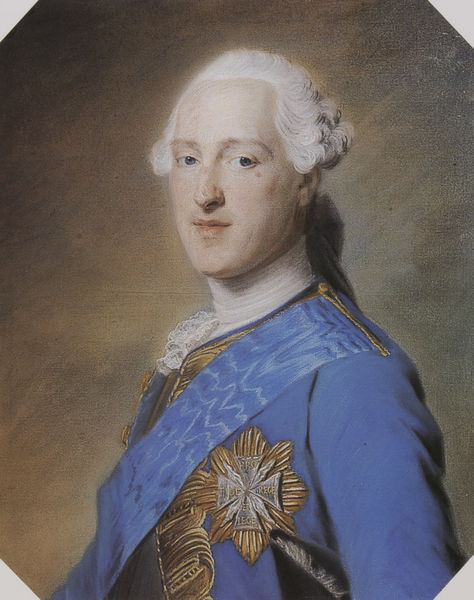
Titel: Le Prince Xavier de Saxe
Künstler: Maurice Quentin de La Tour
Standort: Saint-Quentin
Institution: Musée Antoine Lécuyer
Schlagwörter: blau, dunkel, feder, gemälde, haut, mann, schatten, weiß, braun, brust, frankreich, frisur, grau, hell, hintergrund, hut, licht, mund, nase, ohr, pastell, profil, schwarz, stirn, vordergrund, zeichnung, blick, rot, tuch, hochformat, malerei, schleife, anzug, jacke, jung, arm, arme, augen, band, barock, blass, gesicht, kleidung, kragen, rahmen, schale, silber, spitze, ärmel, bildnis, hals, halskrause, portrait, porträt, öl, sonne, auge, gewand, gold, haare, kostüm, reich, stoff, adel, augenbrauen, blaue augen, bruststück, kinn, lippen, locke, locken, ohren, poträt, puder, rokoko, rosa, seide, oval, rund, hellblau, perücke, schärpe, kopfbedeckung, wangen, monochrom, ausdruck, rand, matt, friedrich, erhaben, könig, zopf, schmal, brauen, glanz, halstuch, homme, glänzend, rüschen, augenbraue, knöpfe, dreiviertelprofil, naht, geschlossen, oberarm, hoch, messing, kreuz, stern, strahlen, hakennase, militär, uniform, soldat, hohe stirn, schiller, abzeichen, dreispitz, offizier, orden, scherpe, herrscher, damast, armee, fürst, ecken, kravatte, oberschicht, halbprofil, portät, wohlhabend, herzog, prinz, binde, bleich, grad, maßerung, feldherr, goethe, weißer kragen, peinture, preussen, gewellt, graf, nett, pferdeschwanz, bleu, perrücke, preusse, faltens, mozart, costume, repräsentativ, aristokratie, protrait, nähte, vignette, getüncht, blaues band, scherbe, pastel, croix, malteserkreuz, profilierung, ritterorden, leberfleck, la tour, perruque, distinguiert, verdienstkreuz, verdienstorden, hüftstück, noble, de la tour, lockenperücke, frédéric, gleichmut, individuum, prusse, quentin de la tour, rundes kinn, or, 18. jahrhundert, ehrenzeichen, hintergrumd, grain de beauté, brauenase, briststern, hochrangig